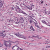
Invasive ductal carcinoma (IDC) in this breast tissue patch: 1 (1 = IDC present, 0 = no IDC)